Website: slack
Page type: stored-credit-cards
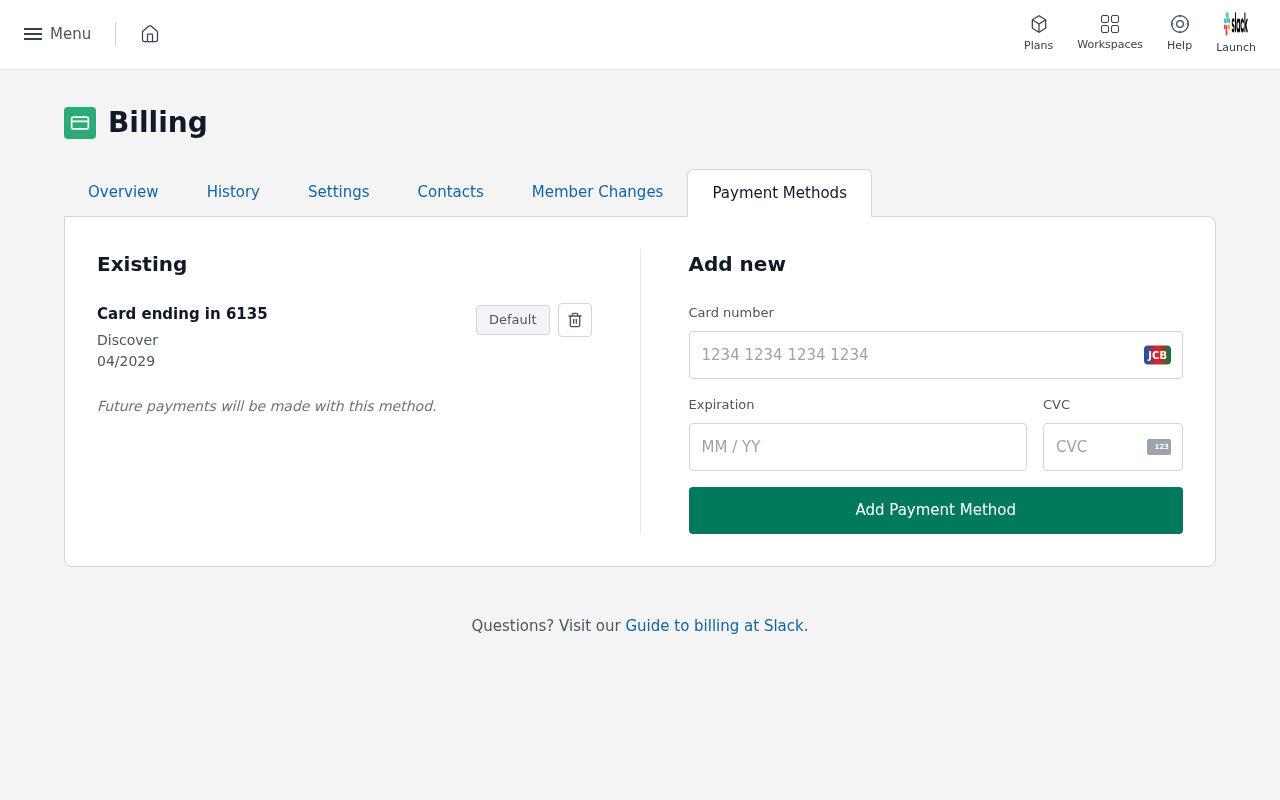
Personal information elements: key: PII_CARD_CVV
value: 031
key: PII_CARD_EXPIRY
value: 04/2029
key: PII_CARD_EXPIRY
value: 04/29
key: PII_CARD_LAST4
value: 6135
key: PII_CARD_NUMBER
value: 6011 9591 8727 6135
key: PII_CARD_TYPE
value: Discover